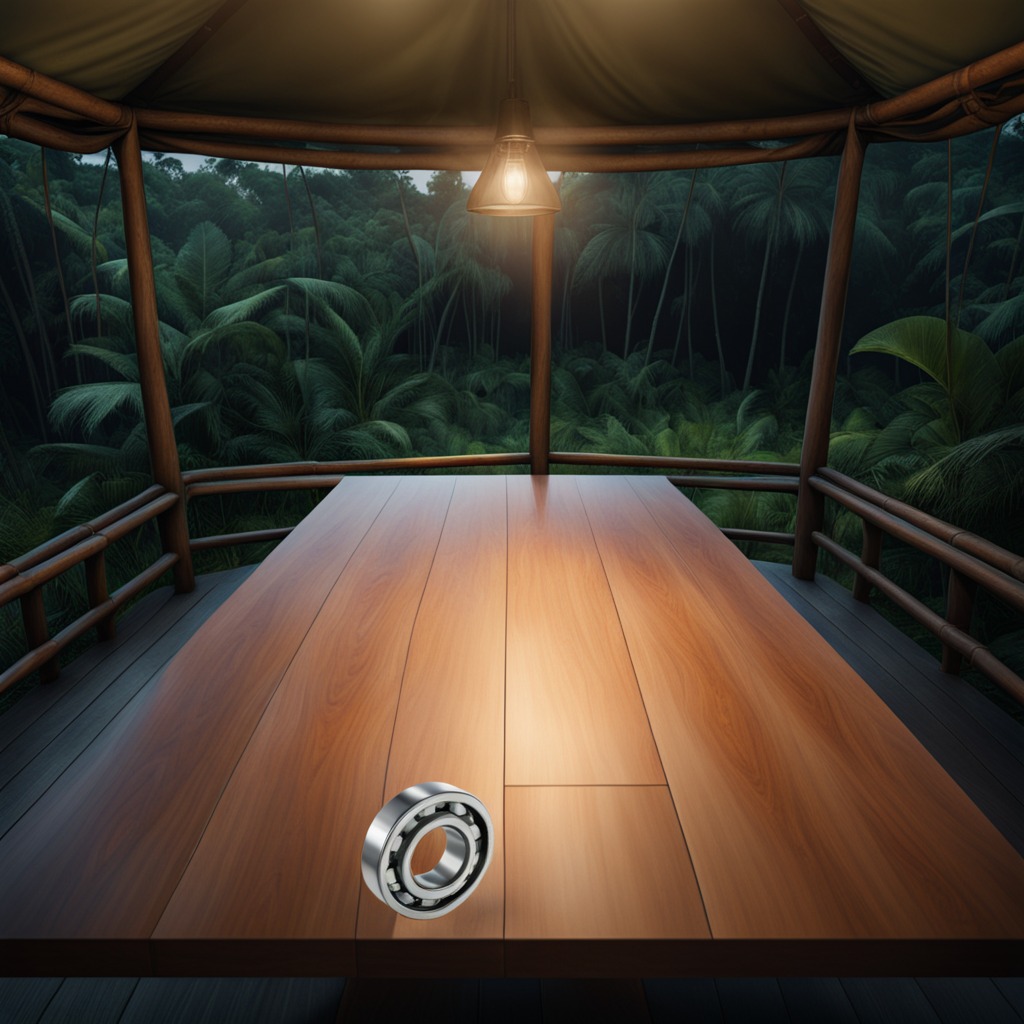
A metal ball bearing is lying on a wooden table.